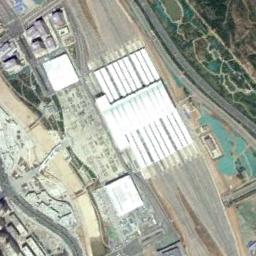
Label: railway_station